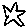
Label: star